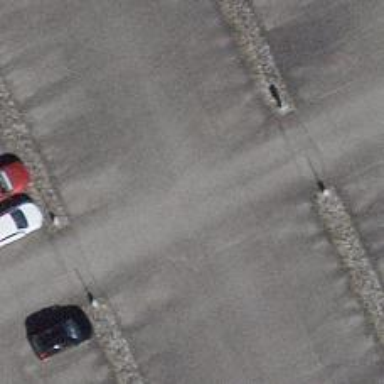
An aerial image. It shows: Asphalt parking aisle road for service vehicles.